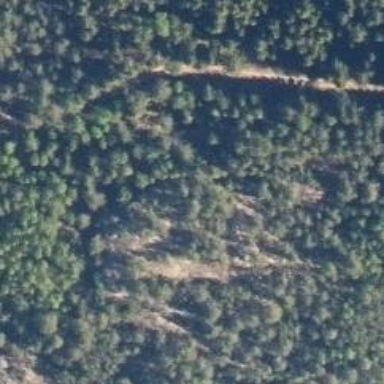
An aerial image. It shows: Natural cliff.